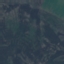
Label: HerbaceousVegetation